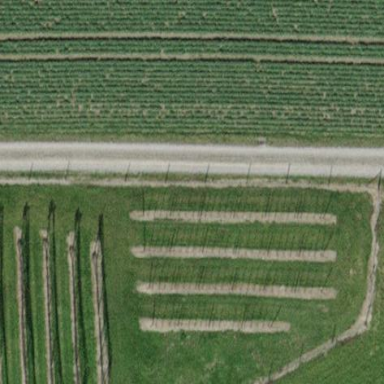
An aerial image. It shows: Beautiful vineyard in the countryside.